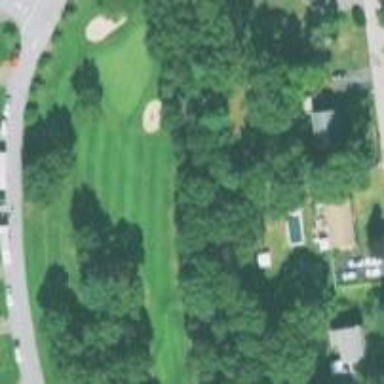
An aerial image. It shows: Golf hole.